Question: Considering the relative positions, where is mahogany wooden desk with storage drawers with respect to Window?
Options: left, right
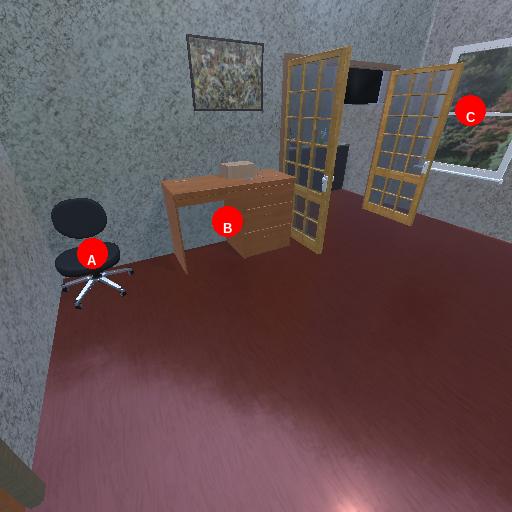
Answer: left